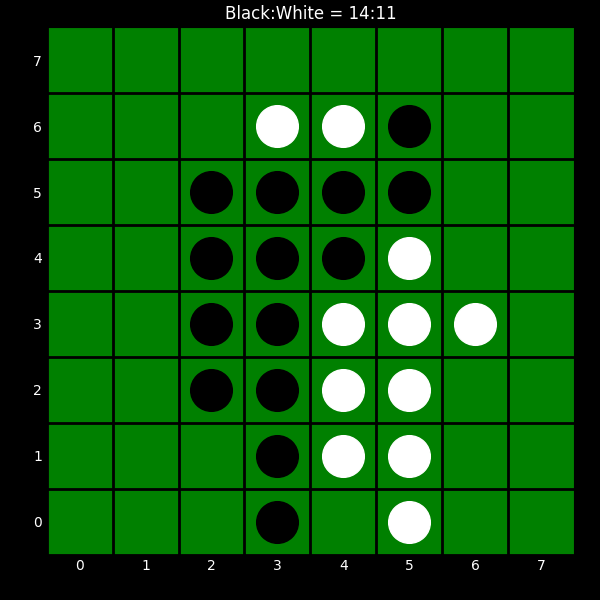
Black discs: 14
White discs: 11